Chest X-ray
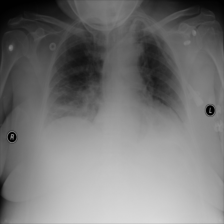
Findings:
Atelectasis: negative
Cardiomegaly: negative
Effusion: negative
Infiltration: negative
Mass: negative
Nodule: negative
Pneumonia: negative
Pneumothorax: negative
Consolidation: negative
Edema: negative
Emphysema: negative
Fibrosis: negative
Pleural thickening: negative
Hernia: negative